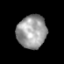
Tissue: prostate
Cell type: B cells
Senescence score: 0.345
Nuclear area (px): 952
Mean DAPI intensity: 155.842